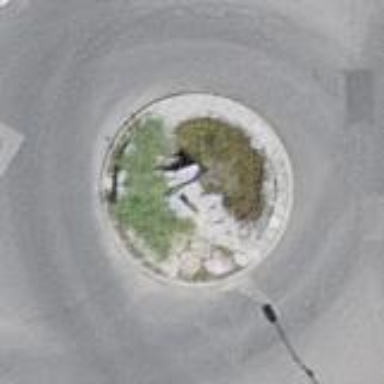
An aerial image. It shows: Asphalt road that is secondary route leading to roundabout.